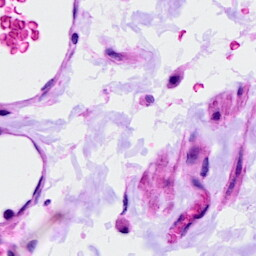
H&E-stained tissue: Ovarian